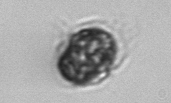
Label: Mesodinium